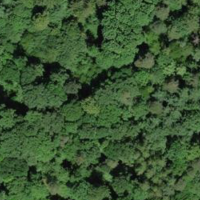
EUNIS habitat code: 41
Species observed at this site:
Symphoricarpos albus